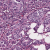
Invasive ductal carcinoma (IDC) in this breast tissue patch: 1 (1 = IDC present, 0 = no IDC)